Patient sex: M
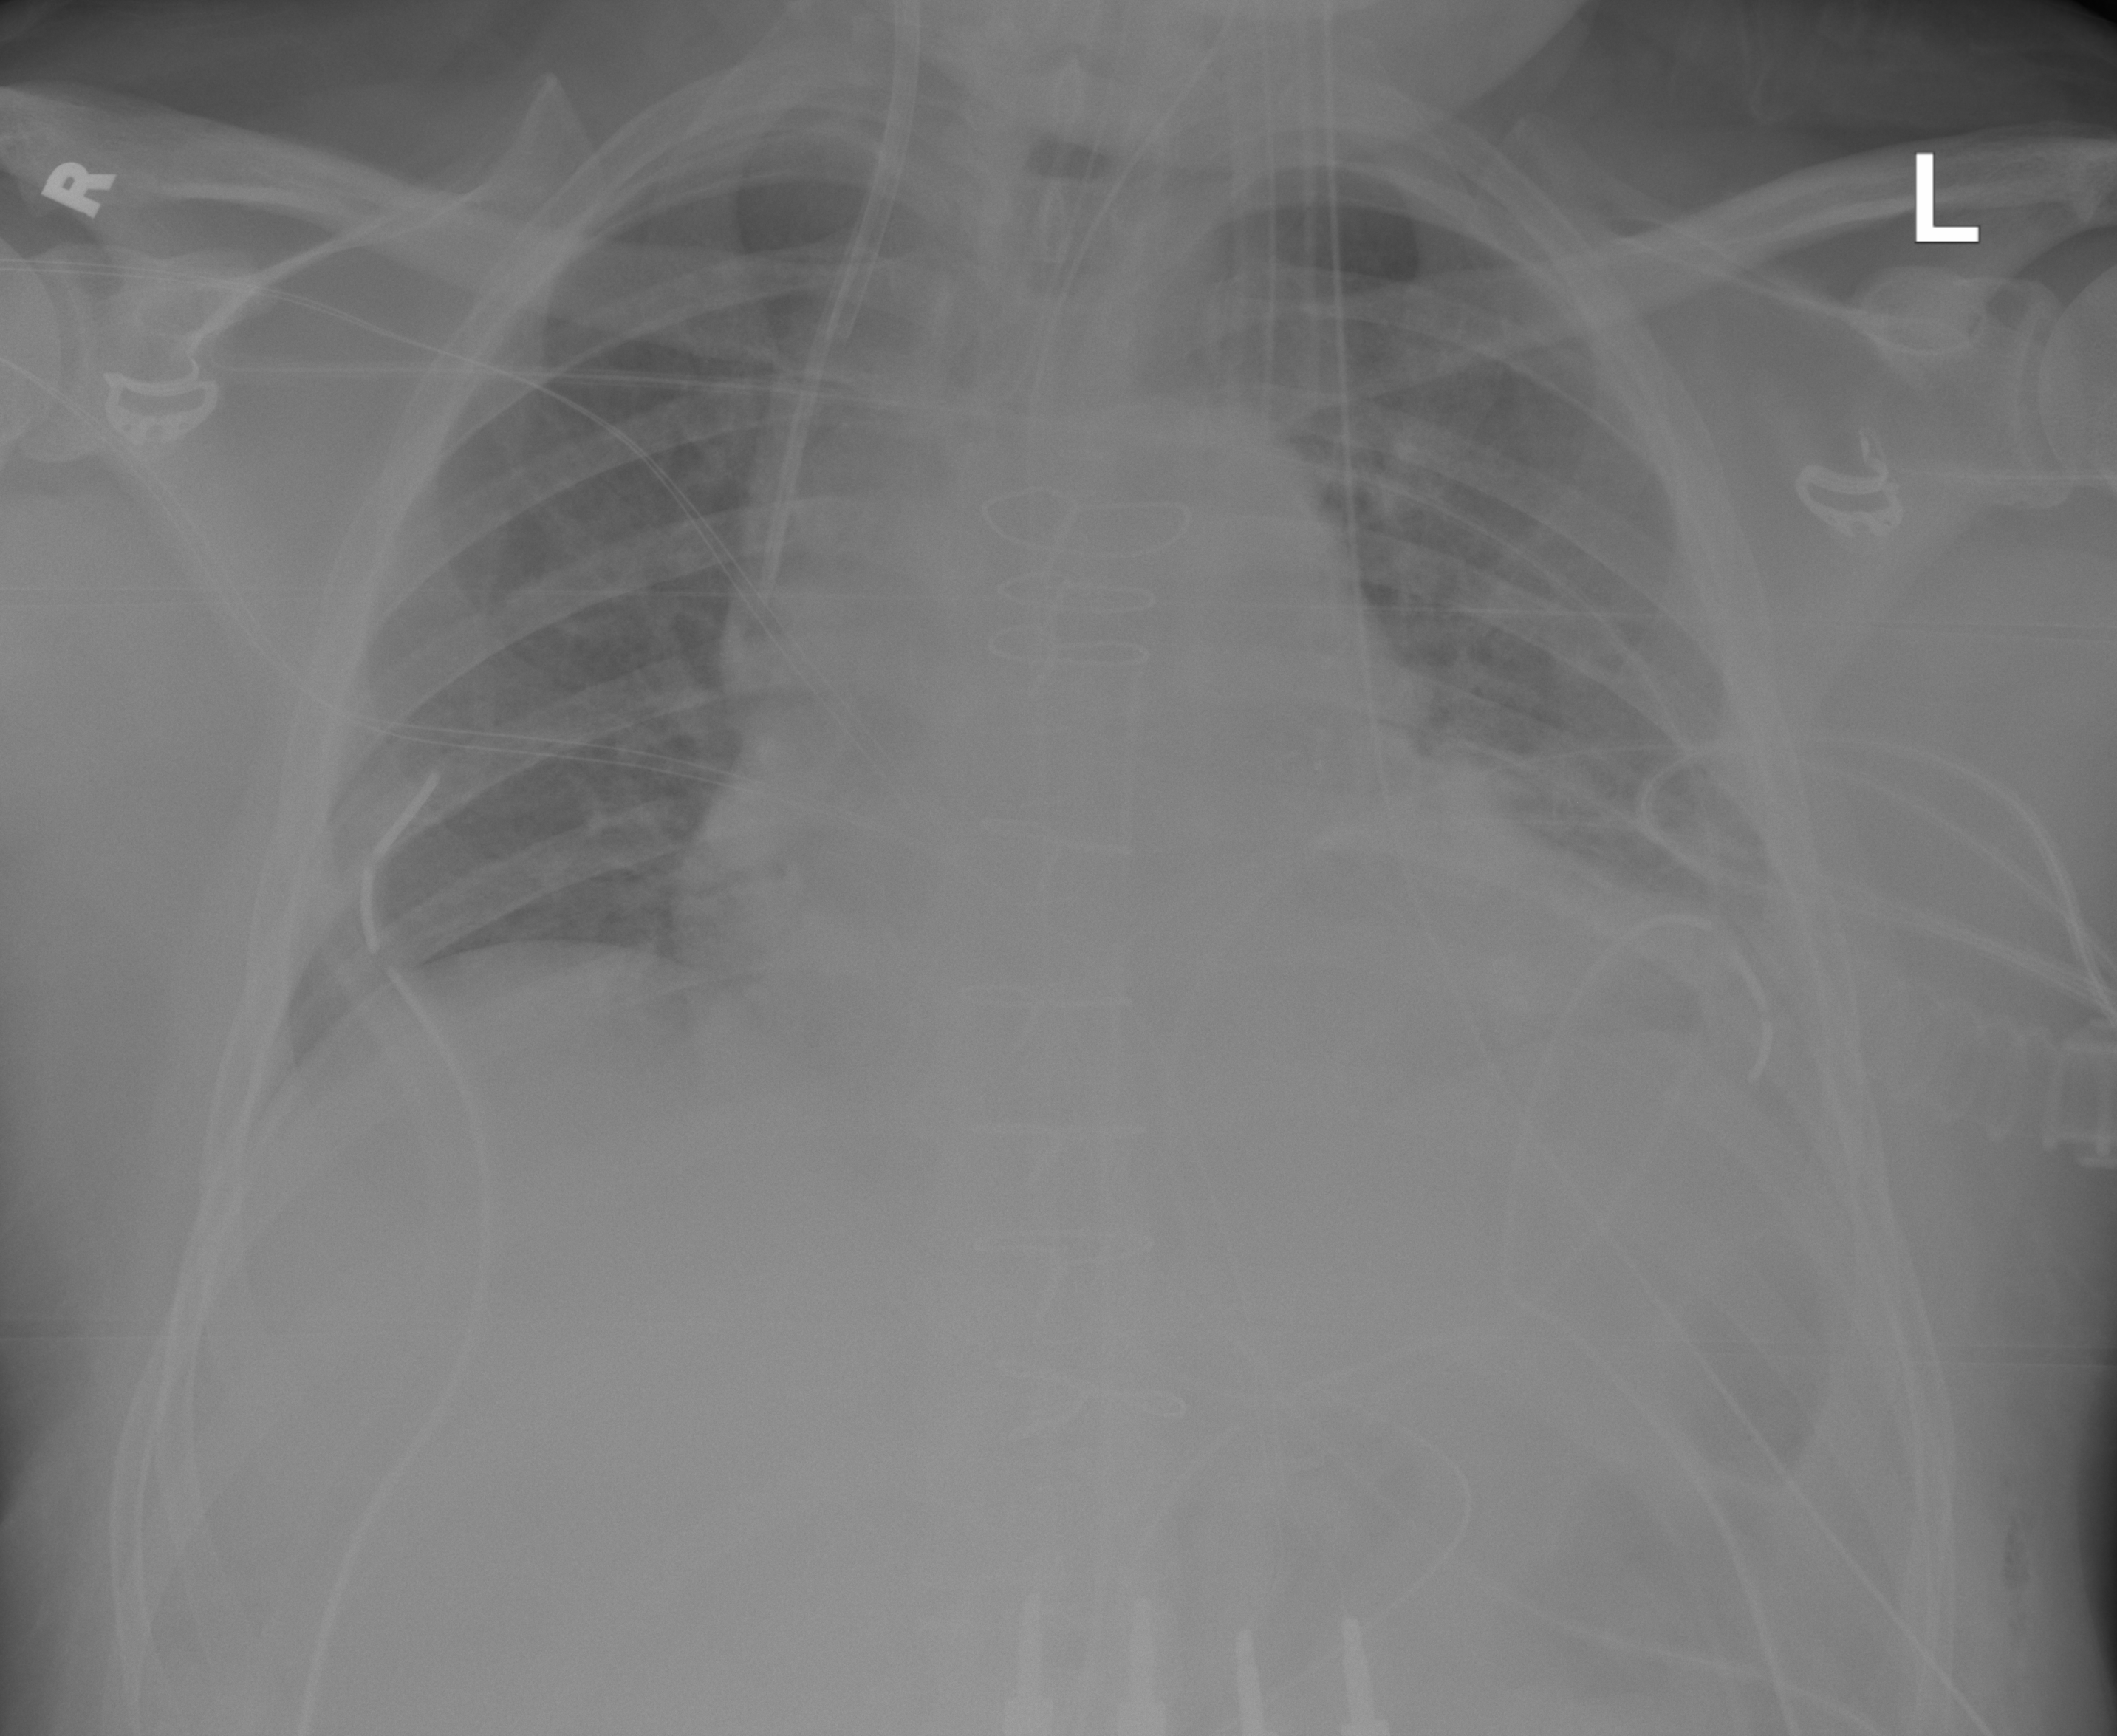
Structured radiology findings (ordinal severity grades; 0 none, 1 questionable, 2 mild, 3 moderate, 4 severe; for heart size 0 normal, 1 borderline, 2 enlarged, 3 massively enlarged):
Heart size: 2
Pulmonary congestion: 0
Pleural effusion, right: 0
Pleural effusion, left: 2
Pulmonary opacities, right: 0
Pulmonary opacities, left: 0
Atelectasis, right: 0
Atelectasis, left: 2